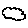
Label: cloud